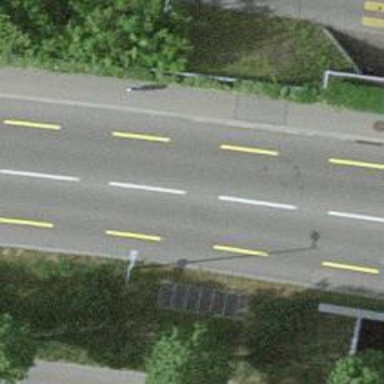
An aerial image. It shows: Asphalt road with primary highway designation. It includes separate cycle lane and sidewalk.